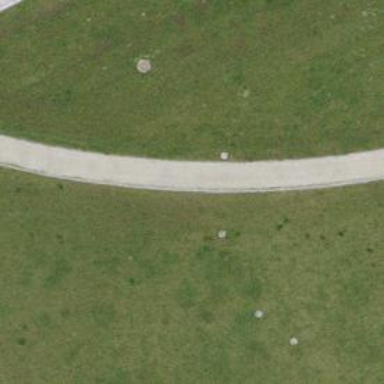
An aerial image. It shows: Footway with fine gravel surface.